Question: I am making a simple web app. In one part, I have dynamically created a list:

And then I have an event which fires when any element of the list is clicked:
'''
$(document).on('click', '.list:not(.checkbox)', function() {
console.log("list exectues");
});
'''
And then another event which fires up when there is any change in the checkboxes:
'''
$(document).on('change','.checkbox',function(e){
console.log("another execution!");
});
'''
The problem is that whenever the '.checkbox' event fires, '.list' fires too - because the checkbox is literally inside the list. I want to stop this. What should I do?
I have tried the various techniques presented in:
<URL>
<URL>
<URL>
but nothing worked - some of them had no effect, while some other left the list un-clickable. What should I do?
The HTML Markup of the list is:
'''
<ul id="list" class="sortable ui-sortable">
<li id="future">Future</li>
<div>
<li class="list" id="g0">
<input type="checkbox" class="checkbox">2</li>
<div id="gc0" class="datepicker hasDatepicker" style="display: none;">
<div class="ui-datepicker-inline ui-datepicker ui-widget ui-widget-content ui-helper-clearfix ui-corner-all" style="display: block;">
<div class="ui-datepicker-header ui-widget-header ui-helper-clearfix ui-corner-all"><a class="ui-datepicker-prev ui-corner-all" data-handler="prev" data-event="click" title="Prev"><span class="ui-icon ui-icon-circle-triangle-w">Prev</span></a><a class="ui-datepicker-next ui-corner-all" data-handler="next" data-event="click" title="Next"><span class="ui-icon ui-icon-circle-triangle-e">Next</span></a>
<div class="ui-datepicker-title"><span class="ui-datepicker-month">January</span>&nbsp;<span class="ui-datepicker-year">2014</span>
</div>
</div>
<table class="ui-datepicker-calendar">
<thead>
<tr>
<th class="ui-datepicker-week-end"><span title="Sunday">Su</span>
</th>
<th><span title="Monday">Mo</span>
</th>
<th><span title="Tuesday">Tu</span>
</th>
<th><span title="Wednesday">We</span>
</th>
<th><span title="Thursday">Th</span>
</th>
<th><span title="Friday">Fr</span>
</th>
<th class="ui-datepicker-week-end"><span title="Saturday">Sa</span>
</th>
</tr>
</thead>
<tbody>
<tr>
<td class=" ui-datepicker-week-end ui-datepicker-other-month ui-datepicker-unselectable ui-state-disabled">&nbsp;</td>
<td class=" ui-datepicker-other-month ui-datepicker-unselectable ui-state-disabled">&nbsp;</td>
<td class=" ui-datepicker-other-month ui-datepicker-unselectable ui-state-disabled">&nbsp;</td>
<td class=" undefined" data-handler="selectDay" data-event="click" data-month="0" data-year="2014"><a class="ui-state-default" href="#">1</a>
</td>
<td class=" undefined" data-handler="selectDay" data-event="click" data-month="0" data-year="2014"><a class="ui-state-default" href="#">2</a>
</td>
<td class=" undefined" data-handler="selectDay" data-event="click" data-month="0" data-year="2014"><a class="ui-state-default" href="#">3</a>
</td>
<td class=" ui-datepicker-week-end undefined" data-handler="selectDay" data-event="click" data-month="0" data-year="2014"><a class="ui-state-default" href="#">4</a>
</td>
</tr>
<tr>
<td class=" ui-datepicker-week-end ui-datepicker-days-cell-over undefined ui-datepicker-current-day ui-datepicker-today" data-handler="selectDay" data-event="click" data-month="0" data-year="2014"><a class="ui-state-default ui-state-highlight ui-state-active ui-state-hover" href="#">5</a>
</td>
<td class=" ui-datepicker-unselectable ui-state-disabled undefined"><span class="ui-state-default">6</span>
</td>
<td class=" ui-datepicker-unselectable ui-state-disabled undefined"><span class="ui-state-default">7</span>
</td>
<td class=" ui-datepicker-unselectable ui-state-disabled undefined"><span class="ui-state-default">8</span>
</td>
<td class=" ui-datepicker-unselectable ui-state-disabled undefined"><span class="ui-state-default">9</span>
</td>
<td class=" ui-datepicker-unselectable ui-state-disabled undefined"><span class="ui-state-default">10</span>
</td>
<td class=" ui-datepicker-week-end ui-datepicker-unselectable ui-state-disabled undefined"><span class="ui-state-default">11</span>
</td>
</tr>
<tr>
<td class=" ui-datepicker-week-end ui-datepicker-unselectable ui-state-disabled undefined"><span class="ui-state-default">12</span>
</td>
<td class=" ui-datepicker-unselectable ui-state-disabled undefined"><span class="ui-state-default">13</span>
</td>
<td class=" ui-datepicker-unselectable ui-state-disabled undefined"><span class="ui-state-default">14</span>
</td>
<td class=" ui-datepicker-unselectable ui-state-disabled undefined"><span class="ui-state-default">15</span>
</td>
<td class=" ui-datepicker-unselectable ui-state-disabled undefined"><span class="ui-state-default">16</span>
</td>
<td class=" ui-datepicker-unselectable ui-state-disabled undefined"><span class="ui-state-default">17</span>
</td>
<td class=" ui-datepicker-week-end ui-datepicker-unselectable ui-state-disabled undefined"><span class="ui-state-default">18</span>
</td>
</tr>
<tr>
<td class=" ui-datepicker-week-end ui-datepicker-unselectable ui-state-disabled undefined"><span class="ui-state-default">19</span>
</td>
<td class=" ui-datepicker-unselectable ui-state-disabled undefined"><span class="ui-state-default">20</span>
</td>
<td class=" ui-datepicker-unselectable ui-state-disabled undefined"><span class="ui-state-default">21</span>
</td>
<td class=" ui-datepicker-unselectable ui-state-disabled undefined"><span class="ui-state-default">22</span>
</td>
<td class=" ui-datepicker-unselectable ui-state-disabled undefined"><span class="ui-state-default">23</span>
</td>
<td class=" ui-datepicker-unselectable ui-state-disabled undefined"><span class="ui-state-default">24</span>
</td>
<td class=" ui-datepicker-week-end ui-datepicker-unselectable ui-state-disabled undefined"><span class="ui-state-default">25</span>
</td>
</tr>
<tr>
<td class=" ui-datepicker-week-end ui-datepicker-unselectable ui-state-disabled undefined"><span class="ui-state-default">26</span>
</td>
<td class=" ui-datepicker-unselectable ui-state-disabled undefined"><span class="ui-state-default">27</span>
</td>
<td class=" ui-datepicker-unselectable ui-state-disabled undefined"><span class="ui-state-default">28</span>
</td>
<td class=" ui-datepicker-unselectable ui-state-disabled undefined"><span class="ui-state-default">29</span>
</td>
<td class=" ui-datepicker-unselectable ui-state-disabled undefined"><span class="ui-state-default">30</span>
</td>
<td class=" ui-datepicker-unselectable ui-state-disabled undefined"><span class="ui-state-default">31</span>
</td>
<td class=" ui-datepicker-week-end ui-datepicker-other-month ui-datepicker-unselectable ui-state-disabled">&nbsp;</td>
</tr>
</tbody>
</table>
</div>
</div>
</div>
<div>
<li class="list" id="g1">
<input type="checkbox" class="checkbox">1</li>
<div id="gc1" class="datepicker hasDatepicker" style="display: none;">
<div class="ui-datepicker-inline ui-datepicker ui-widget ui-widget-content ui-helper-clearfix ui-corner-all" style="display: block;">
<div class="ui-datepicker-header ui-widget-header ui-helper-clearfix ui-corner-all"><a class="ui-datepicker-prev ui-corner-all" data-handler="prev" data-event="click" title="Prev"><span class="ui-icon ui-icon-circle-triangle-w">Prev</span></a><a class="ui-datepicker-next ui-corner-all" data-handler="next" data-event="click" title="Next"><span class="ui-icon ui-icon-circle-triangle-e">Next</span></a>
<div class="ui-datepicker-title"><span class="ui-datepicker-month">January</span>&nbsp;<span class="ui-datepicker-year">2014</span>
</div>
</div>
<table class="ui-datepicker-calendar">
<thead>
<tr>
<th class="ui-datepicker-week-end"><span title="Sunday">Su</span>
</th>
<th><span title="Monday">Mo</span>
</th>
<th><span title="Tuesday">Tu</span>
</th>
<th><span title="Wednesday">We</span>
</th>
<th><span title="Thursday">Th</span>
</th>
<th><span title="Friday">Fr</span>
</th>
<th class="ui-datepicker-week-end"><span title="Saturday">Sa</span>
</th>
</tr>
</thead>
<tbody>
<tr>
<td class=" ui-datepicker-week-end ui-datepicker-other-month ui-datepicker-unselectable ui-state-disabled">&nbsp;</td>
<td class=" ui-datepicker-other-month ui-datepicker-unselectable ui-state-disabled">&nbsp;</td>
<td class=" ui-datepicker-other-month ui-datepicker-unselectable ui-state-disabled">&nbsp;</td>
<td class=" undefined" data-handler="selectDay" data-event="click" data-month="0" data-year="2014"><a class="ui-state-default" href="#">1</a>
</td>
<td class=" undefined" data-handler="selectDay" data-event="click" data-month="0" data-year="2014"><a class="ui-state-default" href="#">2</a>
</td>
<td class=" undefined" data-handler="selectDay" data-event="click" data-month="0" data-year="2014"><a class="ui-state-default" href="#">3</a>
</td>
<td class=" ui-datepicker-week-end undefined" data-handler="selectDay" data-event="click" data-month="0" data-year="2014"><a class="ui-state-default" href="#">4</a>
</td>
</tr>
<tr>
<td class=" ui-datepicker-week-end ui-datepicker-days-cell-over undefined ui-datepicker-current-day ui-datepicker-today" data-handler="selectDay" data-event="click" data-month="0" data-year="2014"><a class="ui-state-default ui-state-highlight ui-state-active ui-state-hover" href="#">5</a>
</td>
<td class=" ui-datepicker-unselectable ui-state-disabled undefined"><span class="ui-state-default">6</span>
</td>
<td class=" ui-datepicker-unselectable ui-state-disabled undefined"><span class="ui-state-default">7</span>
</td>
<td class=" ui-datepicker-unselectable ui-state-disabled undefined"><span class="ui-state-default">8</span>
</td>
<td class=" ui-datepicker-unselectable ui-state-disabled undefined"><span class="ui-state-default">9</span>
</td>
<td class=" ui-datepicker-unselectable ui-state-disabled undefined"><span class="ui-state-default">10</span>
</td>
<td class=" ui-datepicker-week-end ui-datepicker-unselectable ui-state-disabled undefined"><span class="ui-state-default">11</span>
</td>
</tr>
<tr>
<td class=" ui-datepicker-week-end ui-datepicker-unselectable ui-state-disabled undefined"><span class="ui-state-default">12</span>
</td>
<td class=" ui-datepicker-unselectable ui-state-disabled undefined"><span class="ui-state-default">13</span>
</td>
<td class=" ui-datepicker-unselectable ui-state-disabled undefined"><span class="ui-state-default">14</span>
</td>
<td class=" ui-datepicker-unselectable ui-state-disabled undefined"><span class="ui-state-default">15</span>
</td>
<td class=" ui-datepicker-unselectable ui-state-disabled undefined"><span class="ui-state-default">16</span>
</td>
<td class=" ui-datepicker-unselectable ui-state-disabled undefined"><span class="ui-state-default">17</span>
</td>
<td class=" ui-datepicker-week-end ui-datepicker-unselectable ui-state-disabled undefined"><span class="ui-state-default">18</span>
</td>
</tr>
<tr>
<td class=" ui-datepicker-week-end ui-datepicker-unselectable ui-state-disabled undefined"><span class="ui-state-default">19</span>
</td>
<td class=" ui-datepicker-unselectable ui-state-disabled undefined"><span class="ui-state-default">20</span>
</td>
<td class=" ui-datepicker-unselectable ui-state-disabled undefined"><span class="ui-state-default">21</span>
</td>
<td class=" ui-datepicker-unselectable ui-state-disabled undefined"><span class="ui-state-default">22</span>
</td>
<td class=" ui-datepicker-unselectable ui-state-disabled undefined"><span class="ui-state-default">23</span>
</td>
<td class=" ui-datepicker-unselectable ui-state-disabled undefined"><span class="ui-state-default">24</span>
</td>
<td class=" ui-datepicker-week-end ui-datepicker-unselectable ui-state-disabled undefined"><span class="ui-state-default">25</span>
</td>
</tr>
<tr>
<td class=" ui-datepicker-week-end ui-datepicker-unselectable ui-state-disabled undefined"><span class="ui-state-default">26</span>
</td>
<td class=" ui-datepicker-unselectable ui-state-disabled undefined"><span class="ui-state-default">27</span>
</td>
<td class=" ui-datepicker-unselectable ui-state-disabled undefined"><span class="ui-state-default">28</span>
</td>
<td class=" ui-datepicker-unselectable ui-state-disabled undefined"><span class="ui-state-default">29</span>
</td>
<td class=" ui-datepicker-unselectable ui-state-disabled undefined"><span class="ui-state-default">30</span>
</td>
<td class=" ui-datepicker-unselectable ui-state-disabled undefined"><span class="ui-state-default">31</span>
</td>
<td class=" ui-datepicker-week-end ui-datepicker-other-month ui-datepicker-unselectable ui-state-disabled">&nbsp;</td>
</tr>
</tbody>
</table>
</div>
</div>
</div>
</ul>
'''
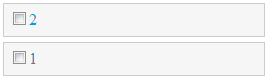
Answer: 'e.stopPropagation()' is made for overcoming this kind of situations.
Try,
'''
$(document).on('change','.checkbox',function(e){
e.stopPropagation();
console.log("another execution!");
});
'''
## DEMO
---
Since you are using the change event, you probably have to exclude the input targets in the li's click event.
Try,
'''
$('li').click(function (e) {
if (!$(e.target).is('.checkbox')) {
alert('li');
}
});
$('.checkbox').change(function (e) {
alert('check');
});
'''
## DEMO